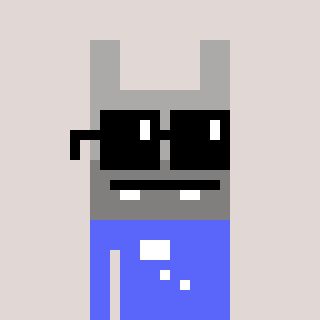
a pixel art character with square black sunglasses, a rabbit-shaped head and a purple-colored body on a warm background